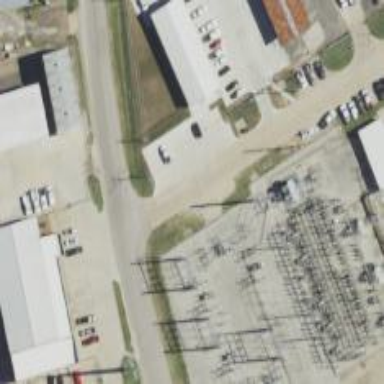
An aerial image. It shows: Switch used for power control.